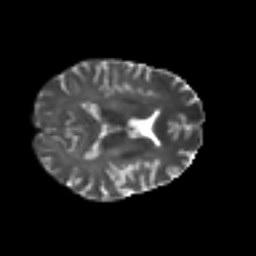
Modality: T2w
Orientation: axial
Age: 37
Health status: ill
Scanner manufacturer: philips
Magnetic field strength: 3 T
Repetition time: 9 s
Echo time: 0.127 s